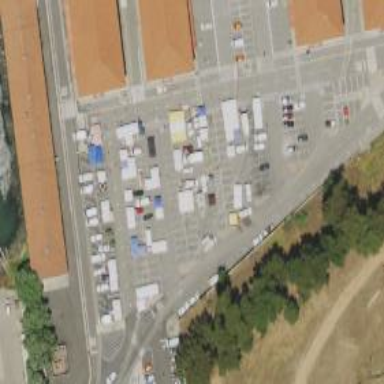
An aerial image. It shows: Marketplace.